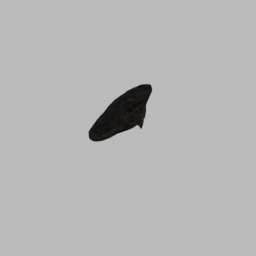
Label: nature